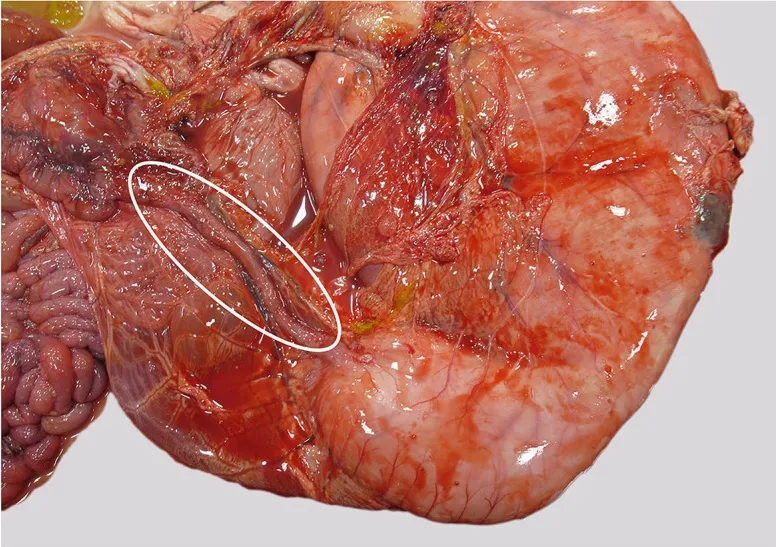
Abomasum and duodenum, as seen at necropsy. Duodenum is markedly narrowed (within oval), abomasum is distended, and fibrin is present along the greater curvature.
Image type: medical_photograph (other_medical_photograph)